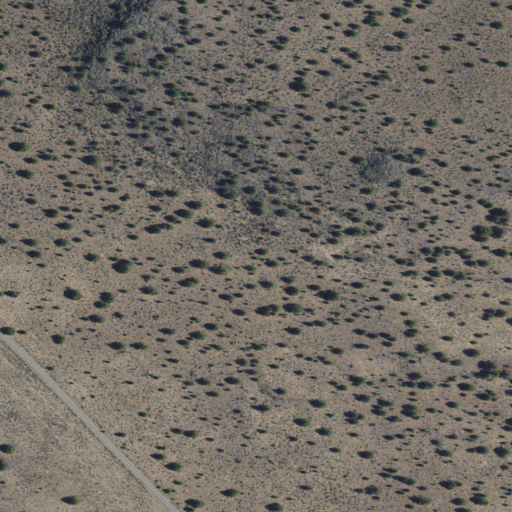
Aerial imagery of mountain in Oregon named Trail Butte containing only shrub